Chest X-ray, AP view. Patient: 26 years old, sex M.
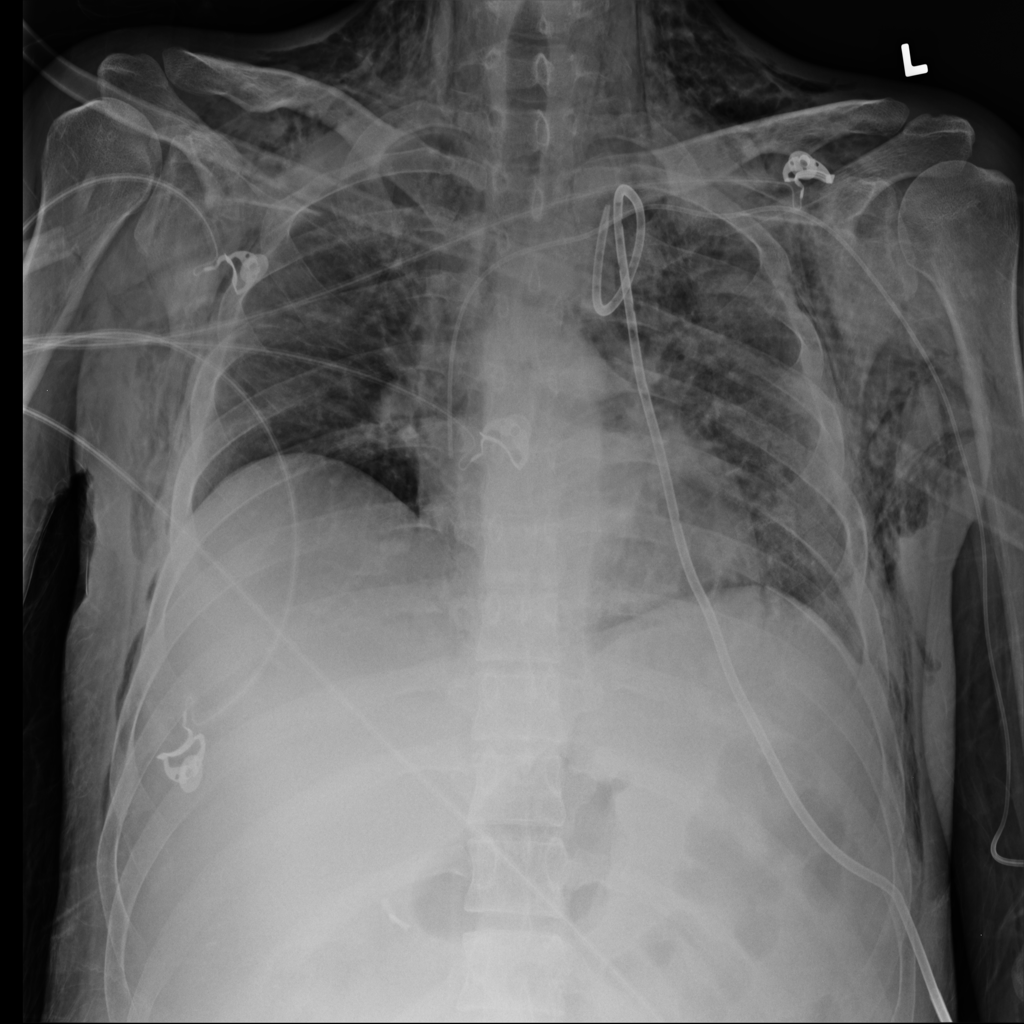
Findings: No Finding